Question: I am working on <URL> and trying to find why the '.input-prepend' and '.input-append' are behaving like this is all Viewport Width smaller than 1027.

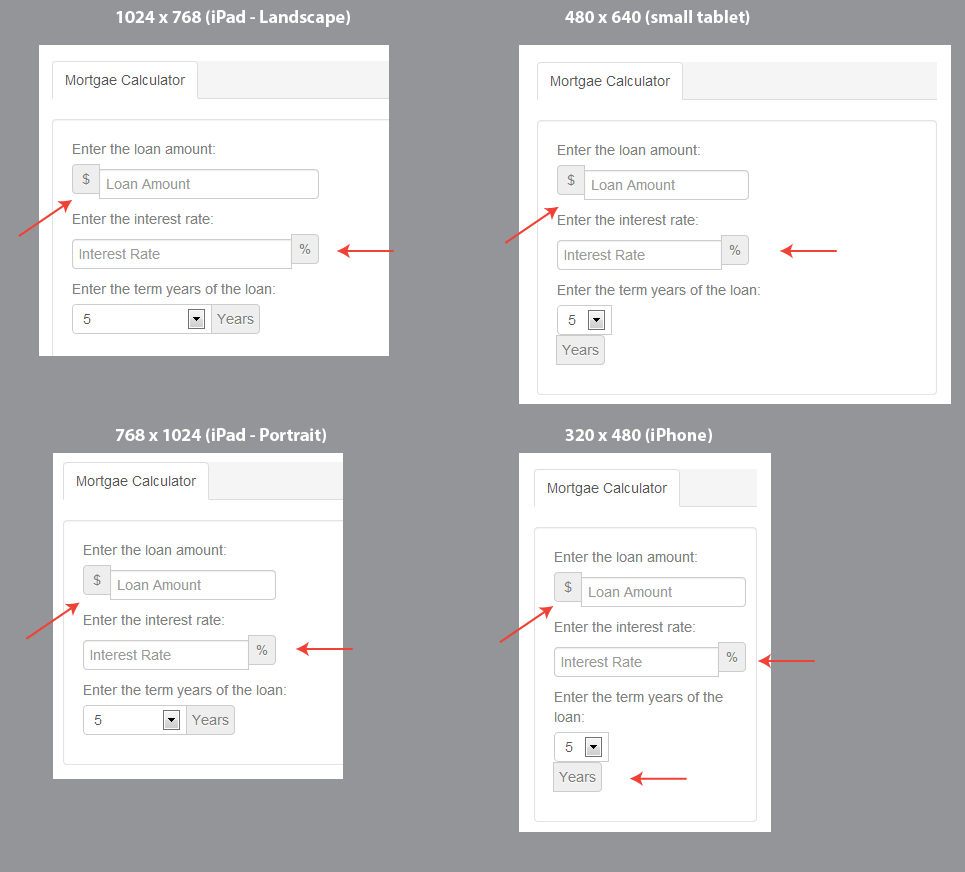
Answer: In your stylesheet you have the following viewport rule:
'''
/*This Part is for iPhone 4 Portraite*/
@media (max-width: 480px) {
.tabres{padding:0; margin: 0; width:100%;}
.cent{text-align: center;}
.respo{padding:7px;}
.table-striped{font-size:95%; margin-bottom:5px;}
.span3{
width: 100%;
margin: 5px 0px 10px 0px;
}
'''
You are setting margin-top of all 'span3' elements (which the input fields are one of) to 5px when the viewport is less than 480px.
In my browser that's the only viewport being affected.